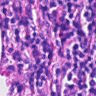
Metastatic tissue present: no